Question: Everytime I add a particular object to my database (this only affects one particular app on my site), I get the TemplateSyntaxError 'markup_tags' is not a valid tag library.
Specifically, it cannot load this: {% load markup_tags %}. But this is strange because when I open a Django shell and 'import markup' all is fine.
This question has been asked before on StackOverflow here: <URL>
However, I don't understand this is happening and I don't really understand how to fix it. They said render_to_response the template. But I'm not sure exactly how I would do this from the shell (Django noob here).

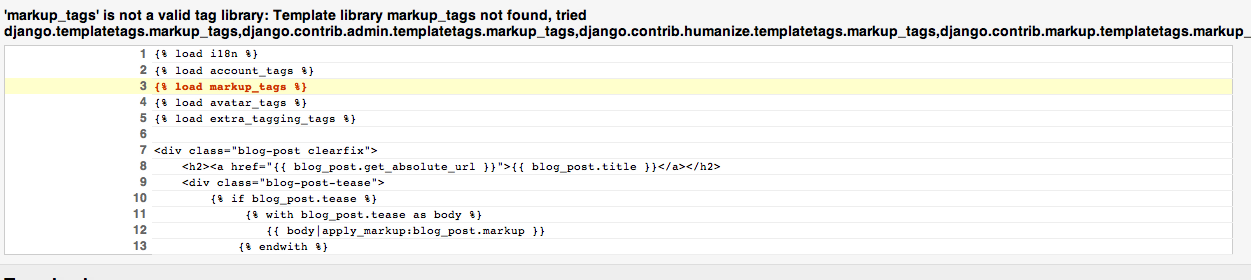
Answer: So the problem was that I was actually not properly importing the module into into my project that contained 'markup_tags'. While the library was available in my environment, in my 'settings.py' I did not properly reference it. Dumb mistake, but might help someone else.